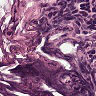
Metastatic tissue present: no